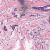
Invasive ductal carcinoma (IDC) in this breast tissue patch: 1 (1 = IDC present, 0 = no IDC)